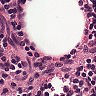
Metastatic tissue present: no